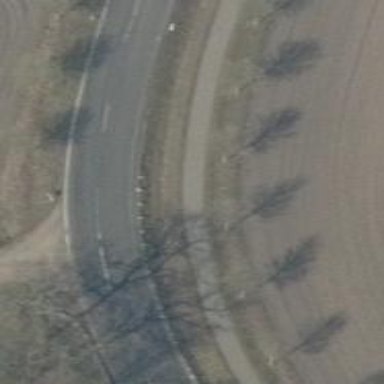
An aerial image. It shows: Row of trees in natural setting.